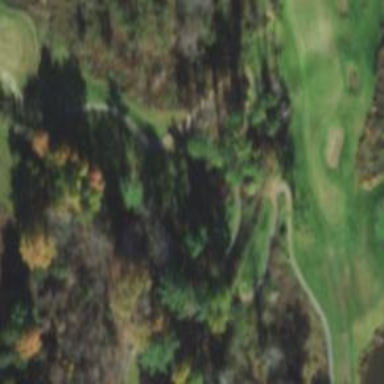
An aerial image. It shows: Path for golf carts.